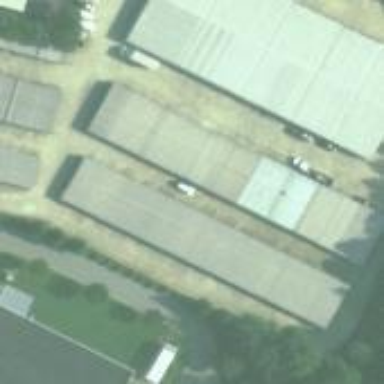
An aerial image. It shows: Commercial building.